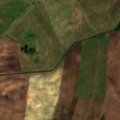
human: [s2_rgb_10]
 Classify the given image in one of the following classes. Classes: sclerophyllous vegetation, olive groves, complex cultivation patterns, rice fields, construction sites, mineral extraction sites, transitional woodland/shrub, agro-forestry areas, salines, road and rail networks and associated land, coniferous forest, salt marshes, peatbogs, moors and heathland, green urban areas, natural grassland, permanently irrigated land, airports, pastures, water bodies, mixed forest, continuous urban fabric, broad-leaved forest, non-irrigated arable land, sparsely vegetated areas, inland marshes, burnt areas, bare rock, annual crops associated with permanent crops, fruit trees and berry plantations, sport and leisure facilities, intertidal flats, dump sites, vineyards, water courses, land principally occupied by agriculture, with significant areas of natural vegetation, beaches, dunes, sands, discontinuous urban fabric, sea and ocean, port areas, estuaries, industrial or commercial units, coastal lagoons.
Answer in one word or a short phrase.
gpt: non-irrigated arable land